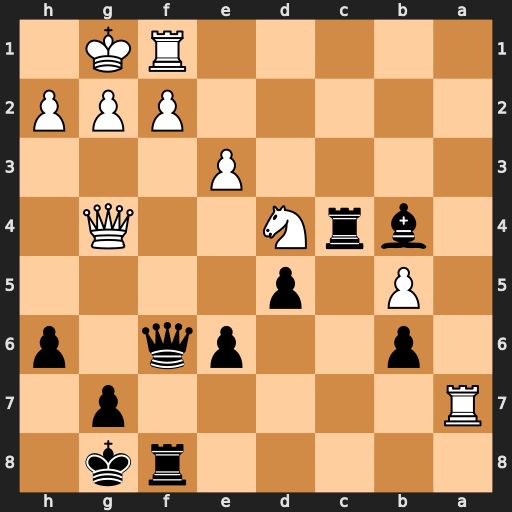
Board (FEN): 5rk1/R5p1/1p2pq1p/1P1p4/1brN2Q1/4P3/5PPP/5RK1
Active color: b
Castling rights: -
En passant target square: -
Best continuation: Qxf2+ Rxf2 Rc1+ Qd1 Rxd1+ Rf1 Rfxf1#